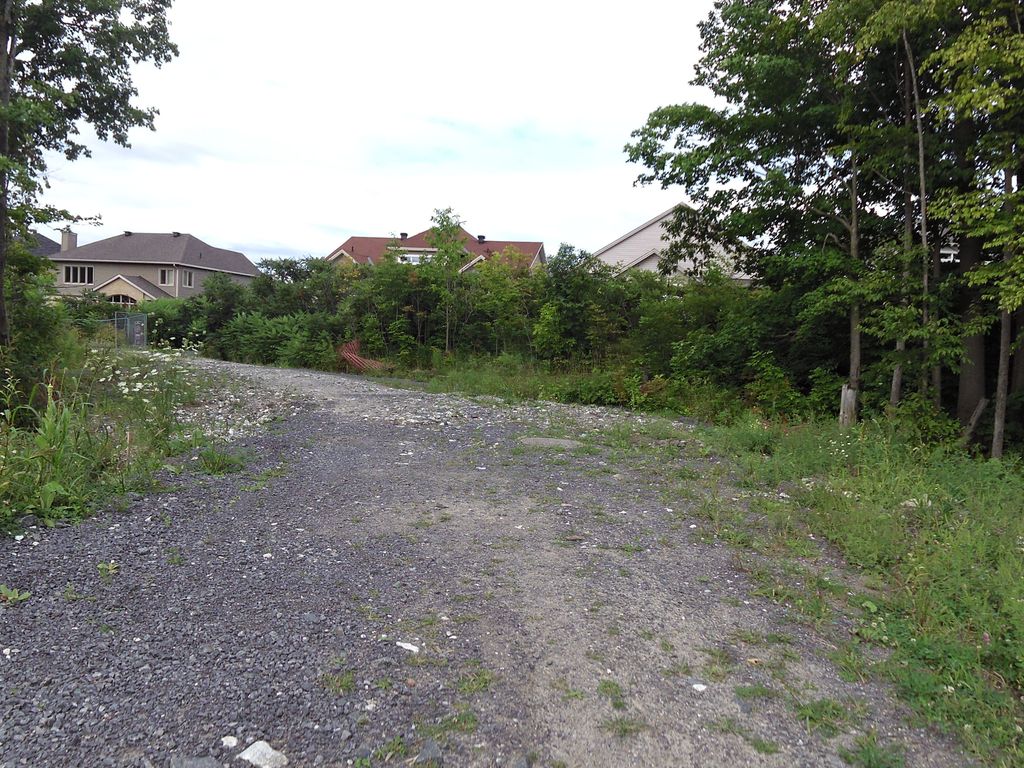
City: ottawa-gatineau